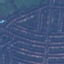
Land use / land cover class: Residential